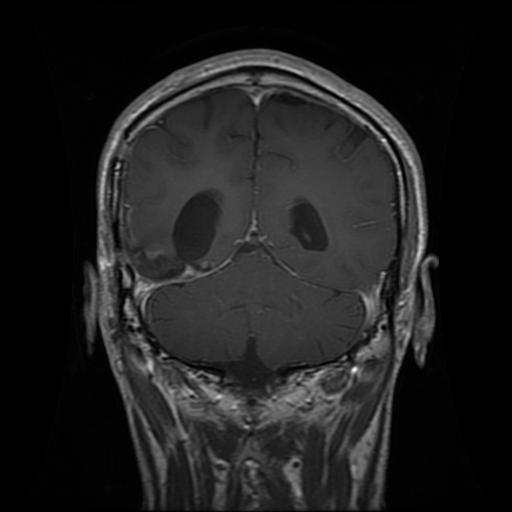
Label: glioma